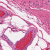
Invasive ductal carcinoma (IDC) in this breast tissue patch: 0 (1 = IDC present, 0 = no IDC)